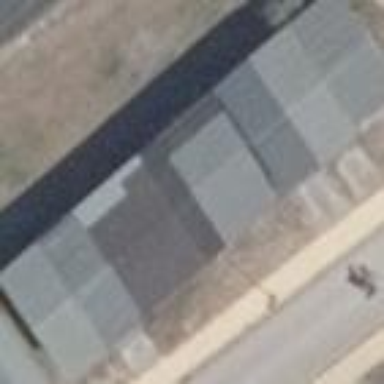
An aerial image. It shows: Group of garages.